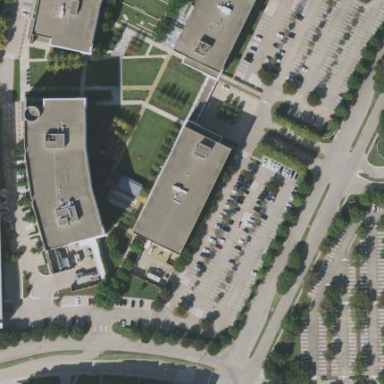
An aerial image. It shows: Office building.